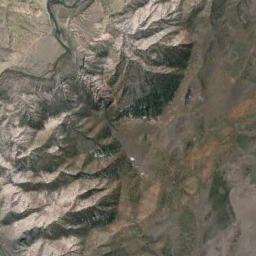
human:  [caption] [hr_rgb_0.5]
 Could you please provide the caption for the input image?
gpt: The mountain is consist of half of black soil and half of white soil .

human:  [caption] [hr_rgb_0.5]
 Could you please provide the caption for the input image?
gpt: You can see the veins of the mountain clearly .

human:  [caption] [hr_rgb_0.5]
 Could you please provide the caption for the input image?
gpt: The folded mountain consists of a number of ridges and valleys and a river goes through the mountain .

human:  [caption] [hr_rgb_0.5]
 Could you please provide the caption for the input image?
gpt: The mountain is uneven and rough .

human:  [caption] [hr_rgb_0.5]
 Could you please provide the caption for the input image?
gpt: There are some ridges and a river on the brown mountain .